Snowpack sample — Snodgrass Mountain, Crested Butte, Colorado (2/4/25, 12:06 PM MST)
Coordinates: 38.923, -106.968
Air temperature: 35 °F
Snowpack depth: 80 cm
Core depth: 60 cm
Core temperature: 32 °F
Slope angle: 14°, slope face: 78°
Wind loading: low
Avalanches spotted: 0
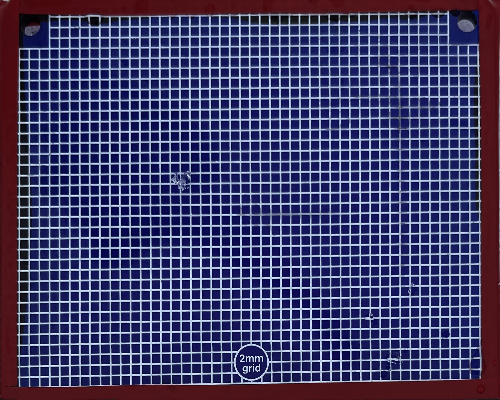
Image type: profile
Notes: No avalanches nearby, unusually warm weather for the last month reported by residents, Collected 25 yards from treeline